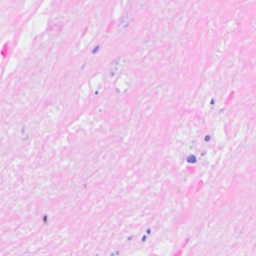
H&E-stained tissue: Breast